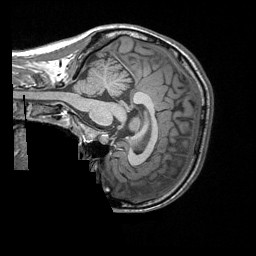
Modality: T1w
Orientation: sagittal
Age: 21
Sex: female
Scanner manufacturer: siemens
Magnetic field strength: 3 T
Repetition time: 1.64 s
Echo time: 0.00234 s